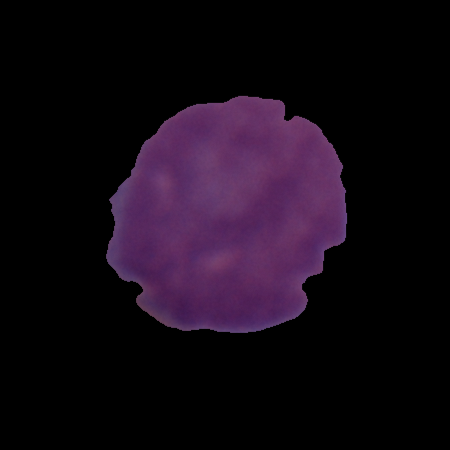
Label: cancer